Question: I have a Git repository structured as pic shows:

As you may see there is a 'development' branch, that's the one I'm using at development server.
We are working (I and them) in new functionalities so developers works at 'unificacion' branch and I continue developing at 'development', in order to not messing up things at "stable" development I have created 'merge-all' which contains a merge between 'development' and 'unificacion'. Well, I need to swtich from 'development' to 'merge-all' in development server, how I do that?
I have this content at '.git/config' file but I'm not so sure to touch anything there.
'''
[core]
repositoryformatversion = 0
filemode = true
bare = false
logallrefupdates = true
[remote "origin"]
fetch = +refs/heads/*:refs/remotes/origin/*
url = git@bitbucket.org:iosev/sis-php-source.git
[branch "master"]
remote = origin
merge = refs/heads/master
'''
Can any give me some tips? I have read some docs (<URL> but still not clear at all to me
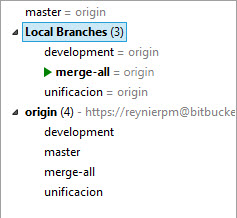
Answer: '''
Switching between branches use
git checkout merge-all
Read below all you need to know about branching and merging
http://git-scm.com/book/es/v2/Git-Branching-Basic-Branching-and-Merging
'''